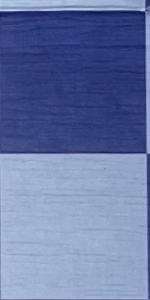
Label: Empty